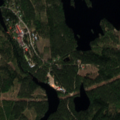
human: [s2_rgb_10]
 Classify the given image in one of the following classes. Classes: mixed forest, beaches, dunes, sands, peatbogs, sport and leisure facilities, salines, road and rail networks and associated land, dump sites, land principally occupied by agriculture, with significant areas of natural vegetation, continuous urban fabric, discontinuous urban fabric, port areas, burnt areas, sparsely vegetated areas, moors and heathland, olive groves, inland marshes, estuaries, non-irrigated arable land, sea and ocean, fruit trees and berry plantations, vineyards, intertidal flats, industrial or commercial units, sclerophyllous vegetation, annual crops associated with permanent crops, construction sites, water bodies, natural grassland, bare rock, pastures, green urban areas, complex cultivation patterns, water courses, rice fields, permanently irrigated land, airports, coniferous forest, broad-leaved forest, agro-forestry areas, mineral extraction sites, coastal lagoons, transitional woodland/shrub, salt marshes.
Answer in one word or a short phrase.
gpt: coniferous forest, mixed forest, transitional woodland/shrub, water bodies